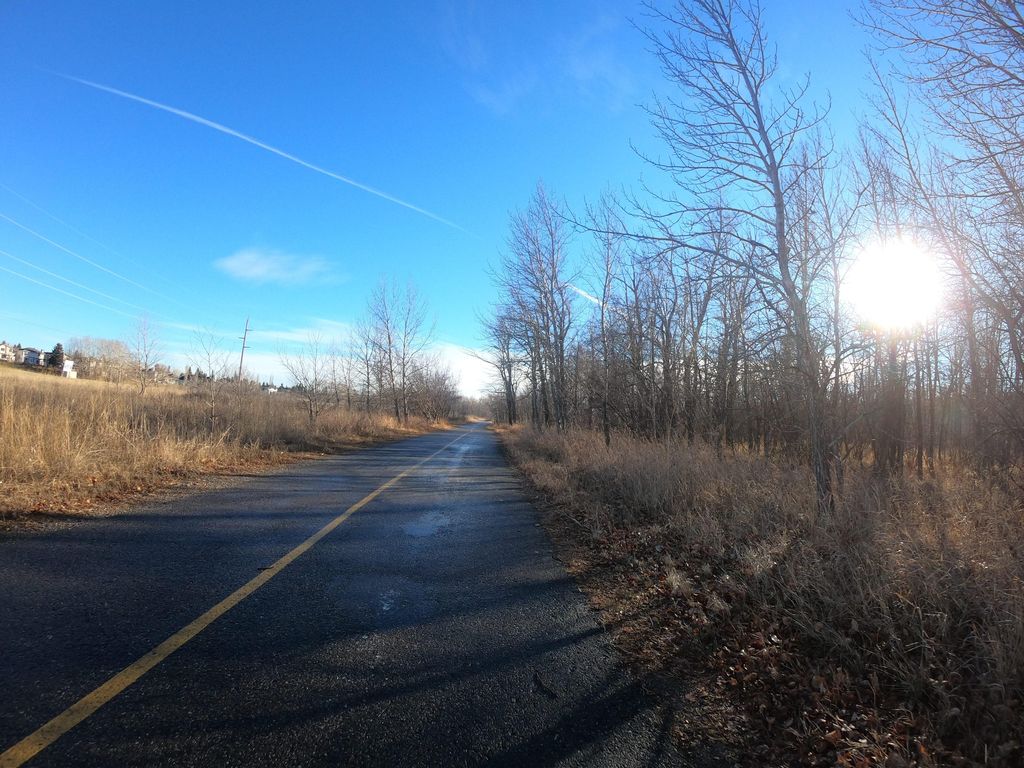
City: calgary